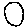
Label: circle